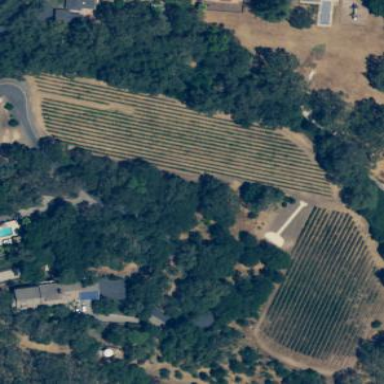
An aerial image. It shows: Vineyard with wine grapes as the crop.